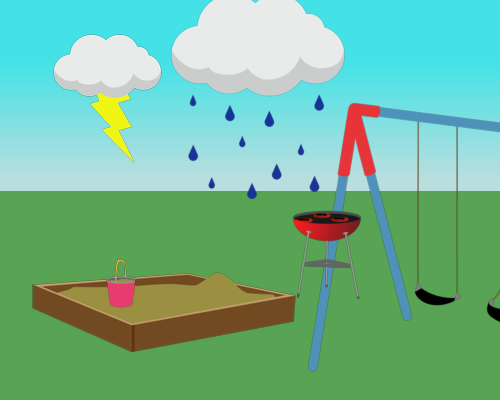
top left is a medium thunder cloud to the right of a large rain cloud  under that clouds is a sandpit with a bucket in it and a bbq to the right of that bottom right corner is a partial large swing set